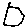
Label: hexagon